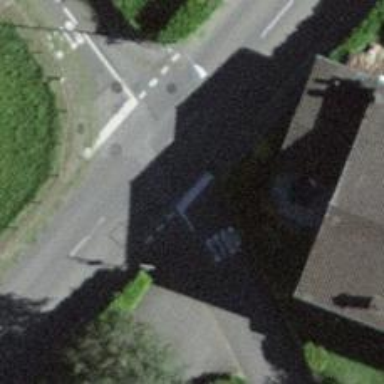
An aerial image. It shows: Stop road.